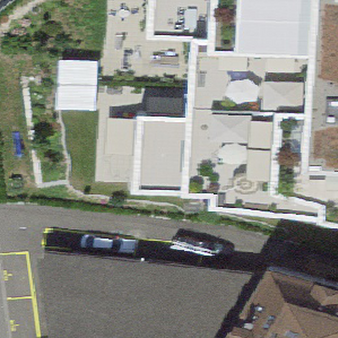
Label: other